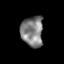
Tissue: skin
Cell type: Others
Senescence score: 0.2634
Nuclear area (px): 659
Mean DAPI intensity: 129.663